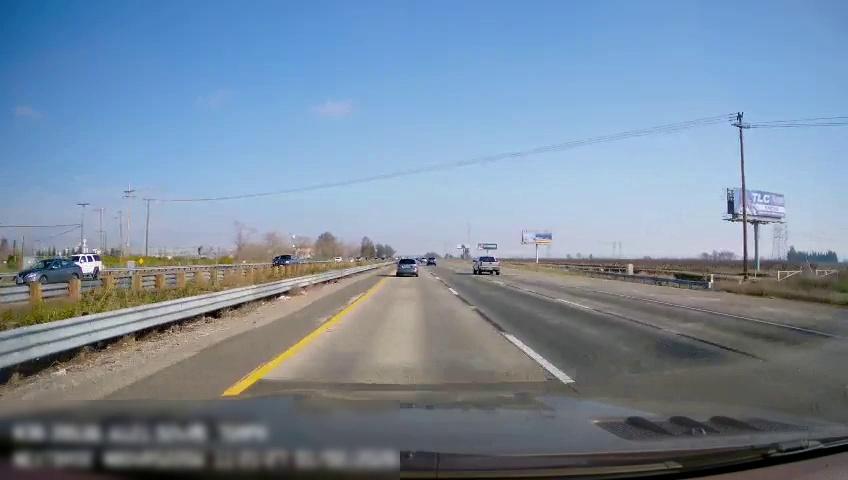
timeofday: Day
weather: Sunny
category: Drivable Space
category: Vehicles | Car
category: Vehicles | Car
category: Vehicles | Car
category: Vehicles | SUV
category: Vehicles | Car
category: Vehicles | Truck
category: Vehicles | SUV
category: Vehicles | Car
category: Lanes | Current Lane
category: Lanes | Current Lane
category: Lanes | Alternate Lane
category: Lanes | Alternate Lane